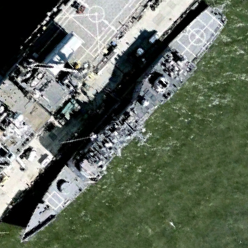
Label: Ticonderoga-class_cruiser